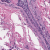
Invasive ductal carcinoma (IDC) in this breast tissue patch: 0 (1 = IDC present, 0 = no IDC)